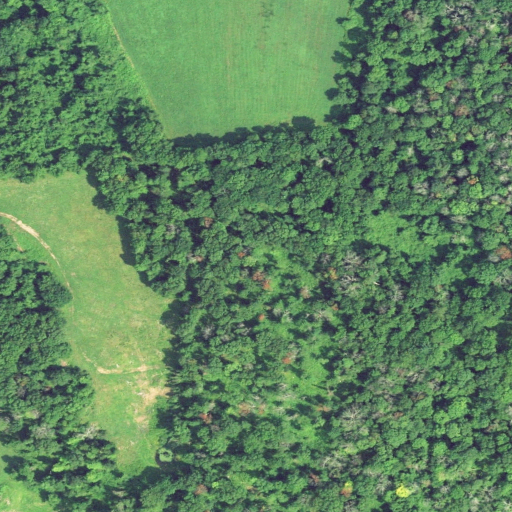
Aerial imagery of mountain in Connecticut named Easter Hill containing deciduous forest, cultivated crops, mixed forest, pasture, and grassland